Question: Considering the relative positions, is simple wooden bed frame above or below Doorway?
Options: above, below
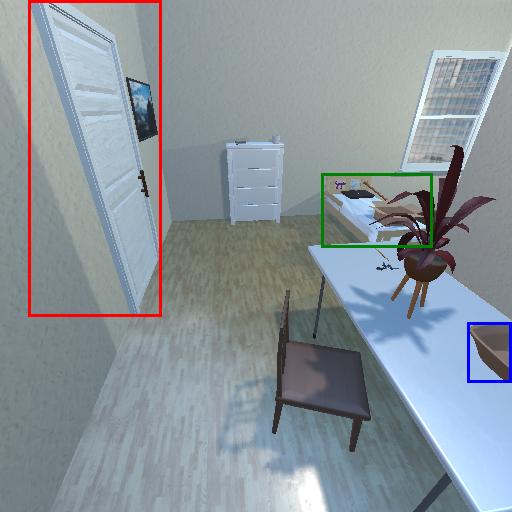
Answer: above